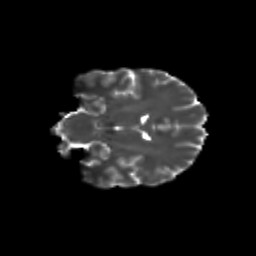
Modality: T2w
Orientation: coronal
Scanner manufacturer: siemens
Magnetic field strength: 3 T
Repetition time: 9.2 s
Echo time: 0.084 s